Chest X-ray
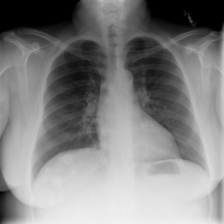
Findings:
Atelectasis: negative
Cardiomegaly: negative
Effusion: negative
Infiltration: negative
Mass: negative
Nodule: negative
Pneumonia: negative
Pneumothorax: negative
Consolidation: negative
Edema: negative
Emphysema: negative
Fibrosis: negative
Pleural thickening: negative
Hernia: negative